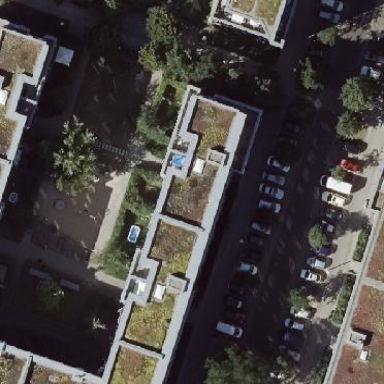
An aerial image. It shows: Apartment building with flat roof.